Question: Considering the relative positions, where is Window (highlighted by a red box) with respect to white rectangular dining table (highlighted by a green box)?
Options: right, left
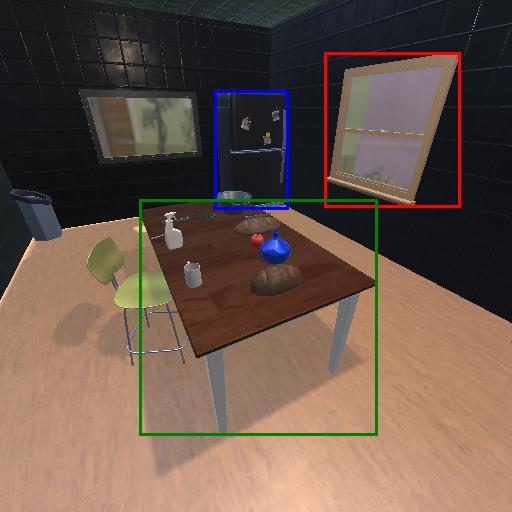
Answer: right